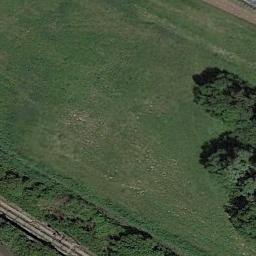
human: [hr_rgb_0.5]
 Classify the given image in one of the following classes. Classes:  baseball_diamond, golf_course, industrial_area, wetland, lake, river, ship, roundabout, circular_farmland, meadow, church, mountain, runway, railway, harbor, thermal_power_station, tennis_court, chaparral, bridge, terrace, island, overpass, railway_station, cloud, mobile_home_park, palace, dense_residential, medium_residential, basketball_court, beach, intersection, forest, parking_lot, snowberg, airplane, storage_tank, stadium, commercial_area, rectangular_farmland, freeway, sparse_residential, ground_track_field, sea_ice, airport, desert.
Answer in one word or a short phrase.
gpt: meadow